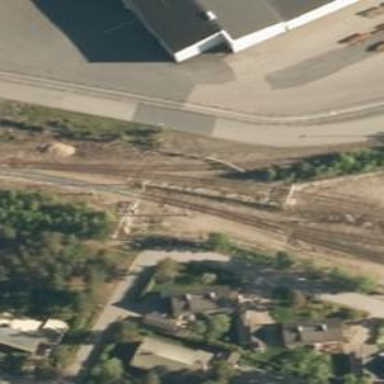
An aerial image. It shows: Railway spur service.